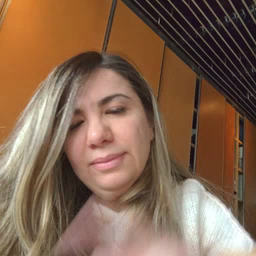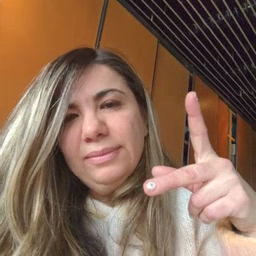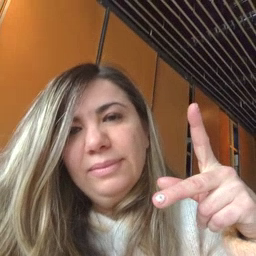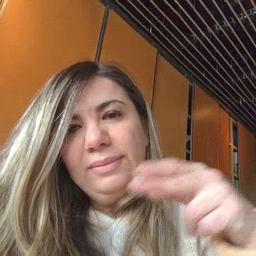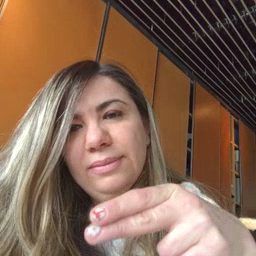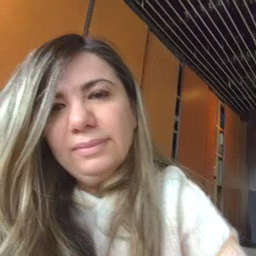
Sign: cut